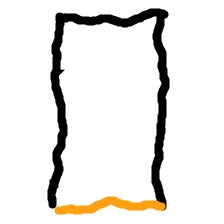
Shape: rectangle